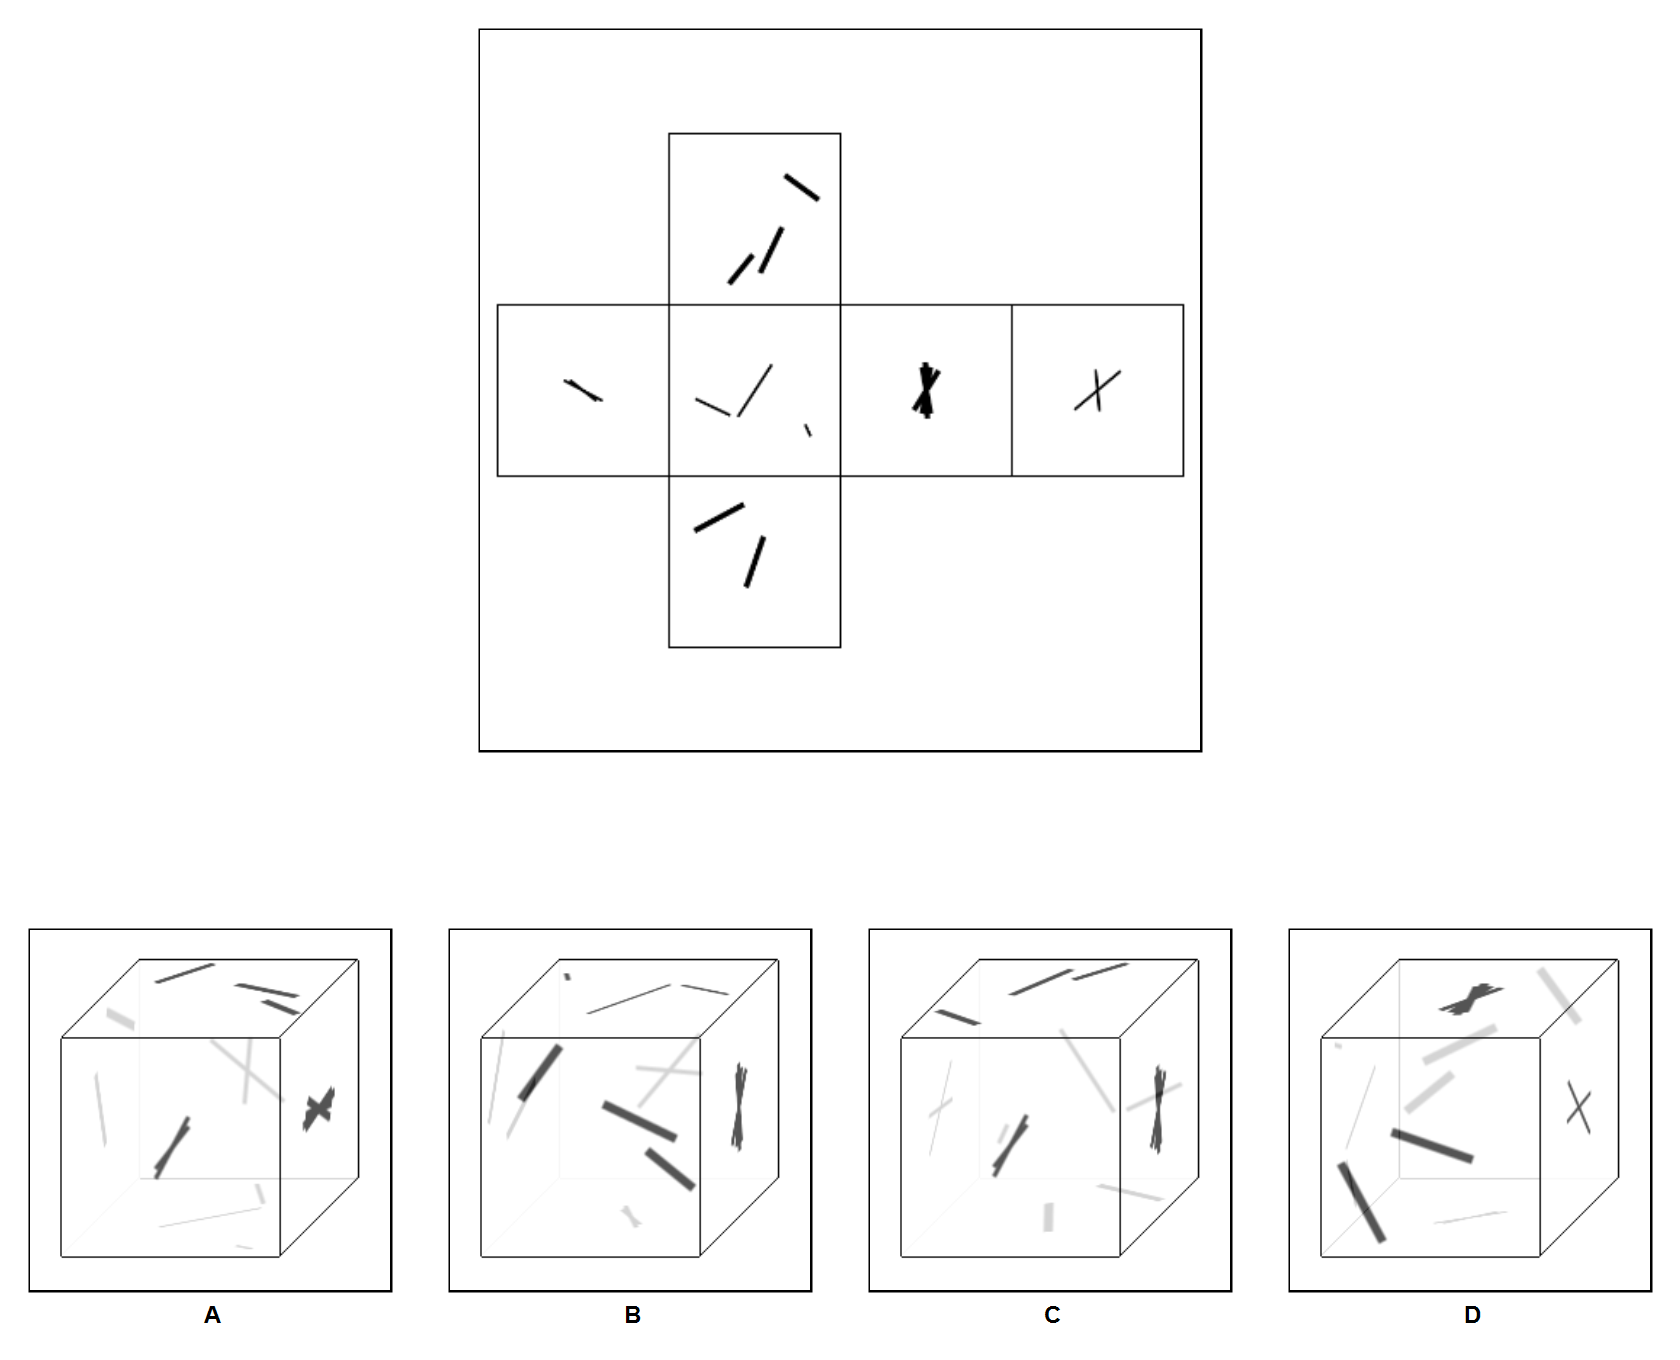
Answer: D